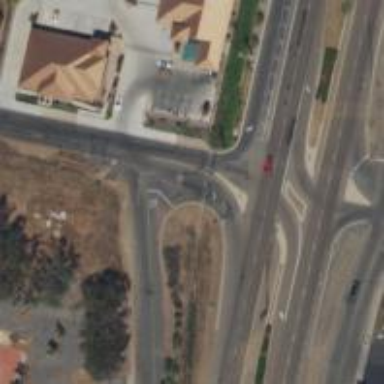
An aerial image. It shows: Asphalt road with primary link designation.